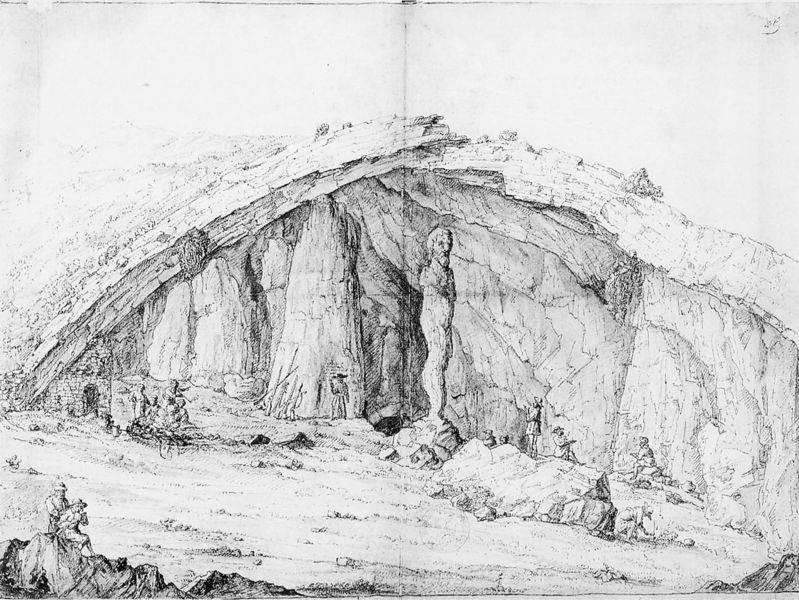
Titel: Eingang zur Grotte von Antiparos
Künstler: Jaques Carrey
Institution: Paris, Bibliothèque Nationale
Schlagwörter: berg, felsen, gestein, mann, schatten, weiß, landschaft, menschen, grau, holz, hut, hüte, männer, skizze, säulen, zeichnung, weg, wiese, wand, stein, steine, signatur, feld, hügel, busch, büsche, figur, stehend, höhle, pferd, reiter, skulptur, statue, bogen, berge, fels, gebirge, grafik, pause, farblos, arbeiter, querformat, vorsprung, maler, steinmetz, buch, groß, schwarz-weiß, radierung, stich, kopie, skulpturen, halb, grotte, scwarz, kupferstich, genau, skultur, falz, steinbruch, buchmalerei, graas, doppelseite, geologen, geographen, ck, schwerzweiss